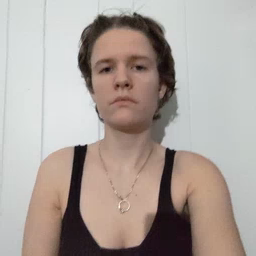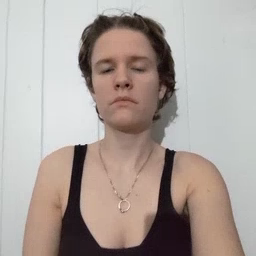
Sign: minemy